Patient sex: M
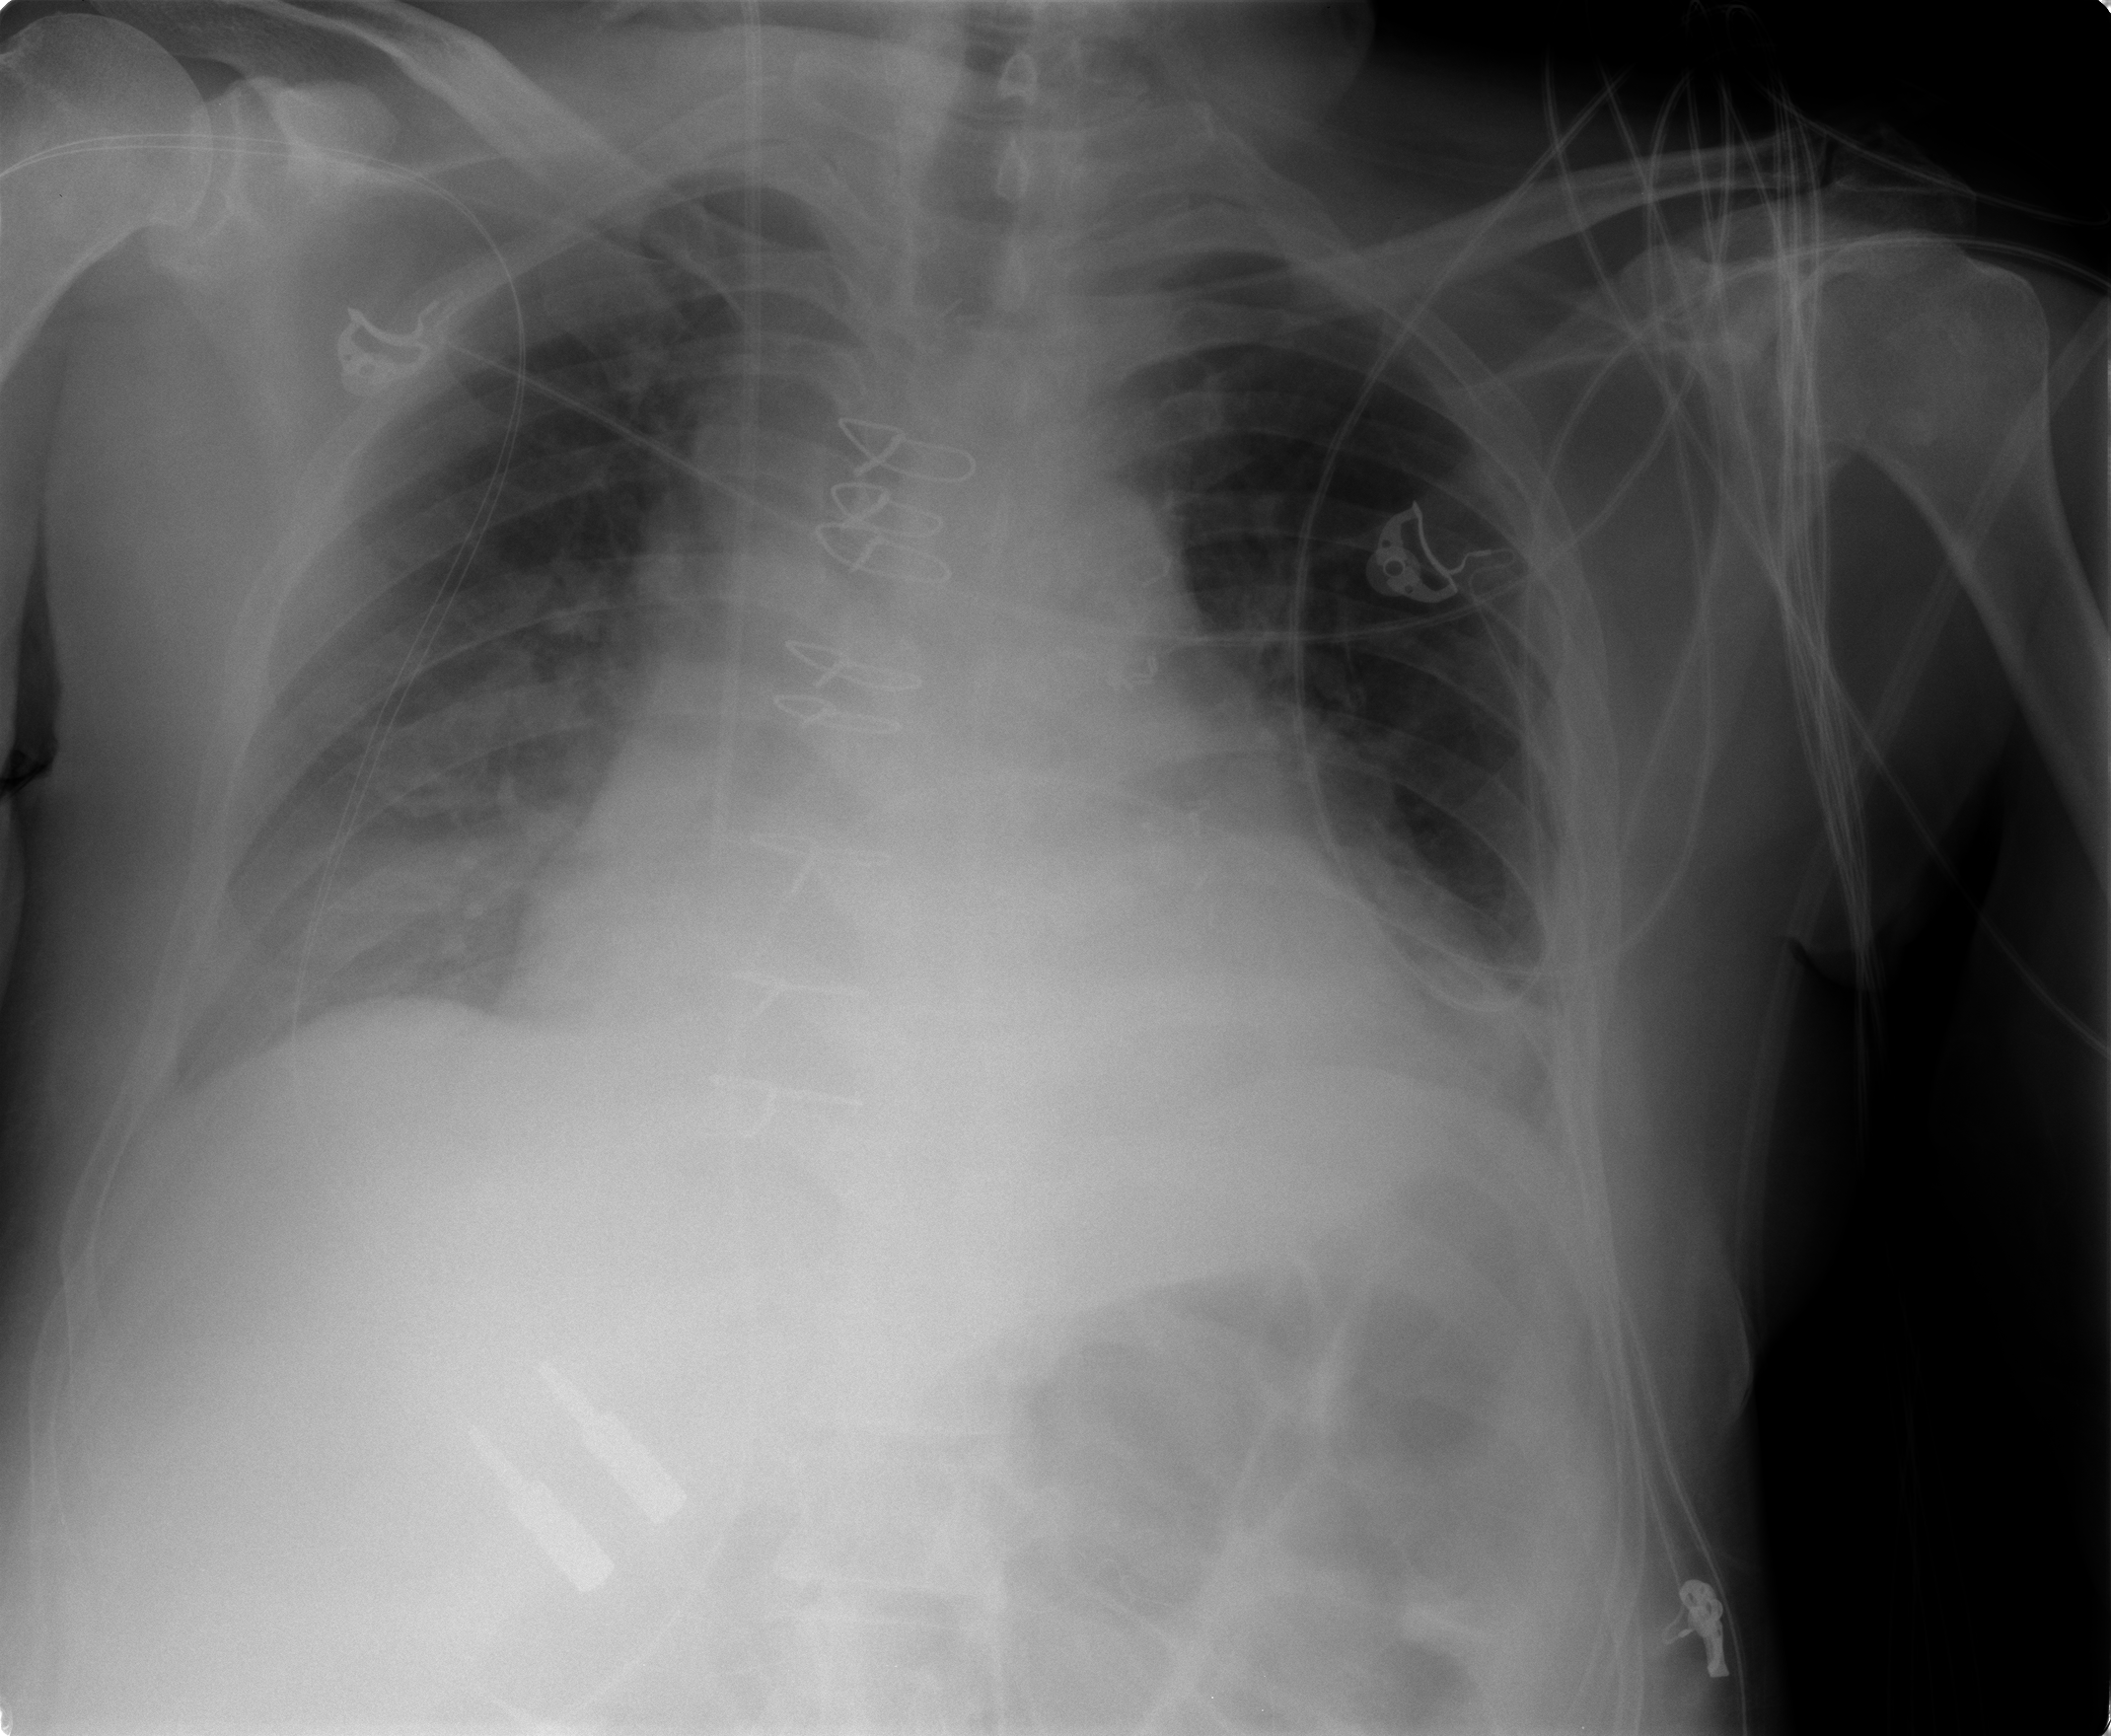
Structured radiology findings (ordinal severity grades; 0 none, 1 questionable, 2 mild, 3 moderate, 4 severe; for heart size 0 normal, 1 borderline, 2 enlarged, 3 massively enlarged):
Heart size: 2
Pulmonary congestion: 2
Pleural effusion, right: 2
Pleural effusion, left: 1
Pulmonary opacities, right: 1
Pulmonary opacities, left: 1
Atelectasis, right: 3
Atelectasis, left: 2